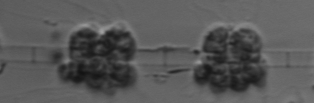
Label: Leptocylindrus_mediterraneus